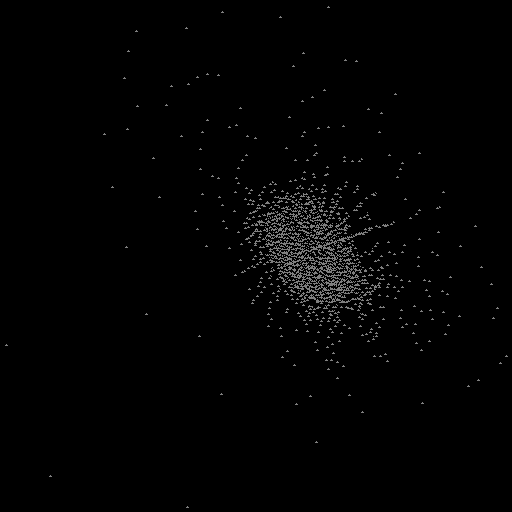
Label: supernova